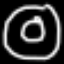
Label: donut